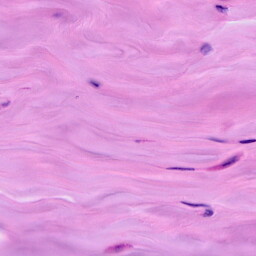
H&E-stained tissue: Breast